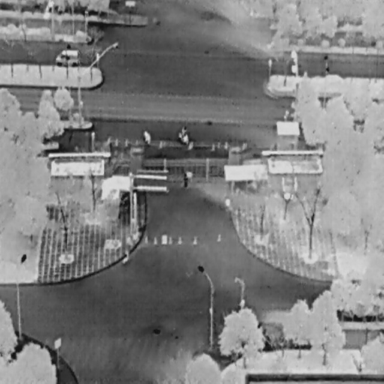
There are three objects shown in the infrared image, including an OtherVehicle, a Bicycle, and a Person.